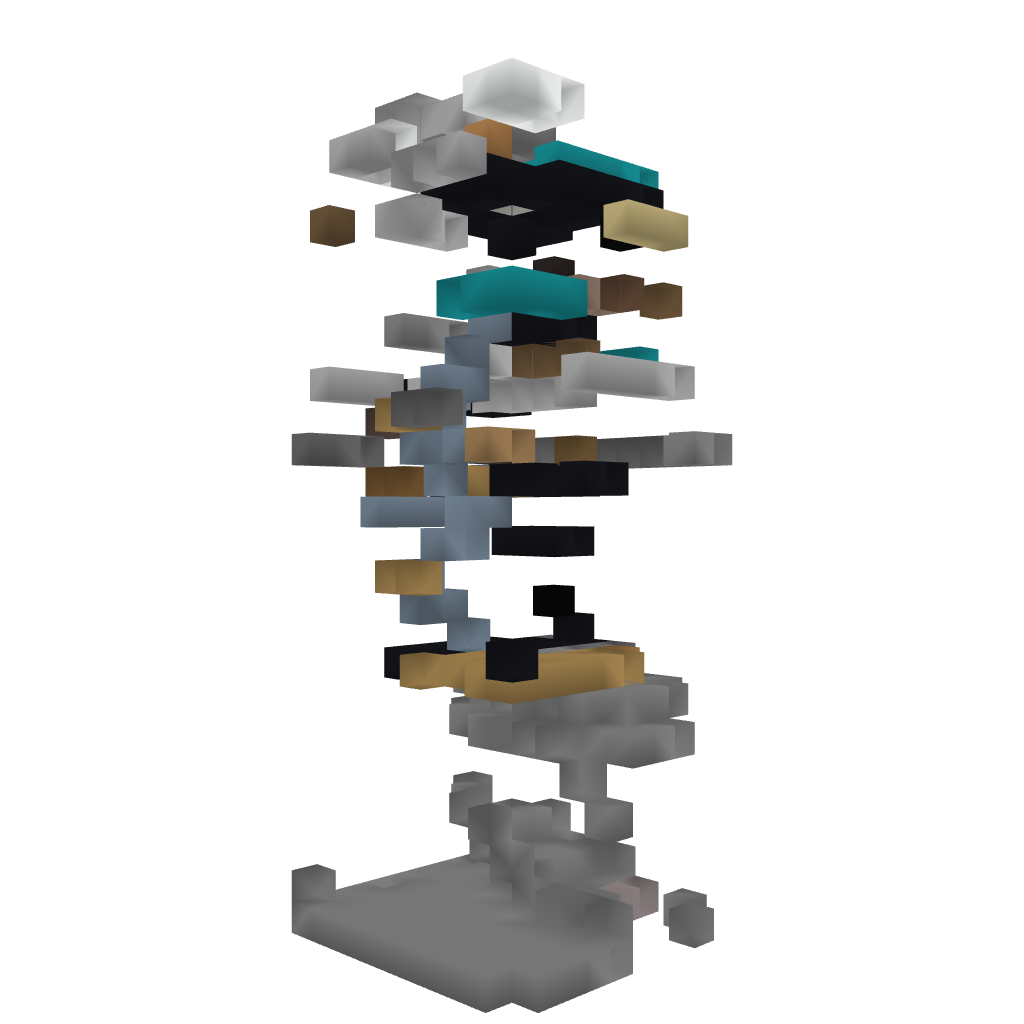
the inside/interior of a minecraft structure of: Contemporary Survival Starter House